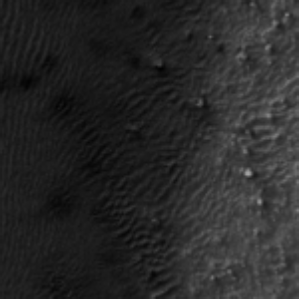
Label: frost